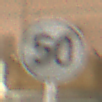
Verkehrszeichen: EndeGeschwindigkeit50
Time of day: Night
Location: Outdoor (Urban)
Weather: PartlyCloudy
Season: NotSpecified
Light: Artificial